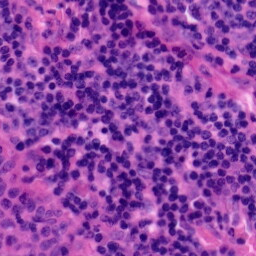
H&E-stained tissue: Tonsil